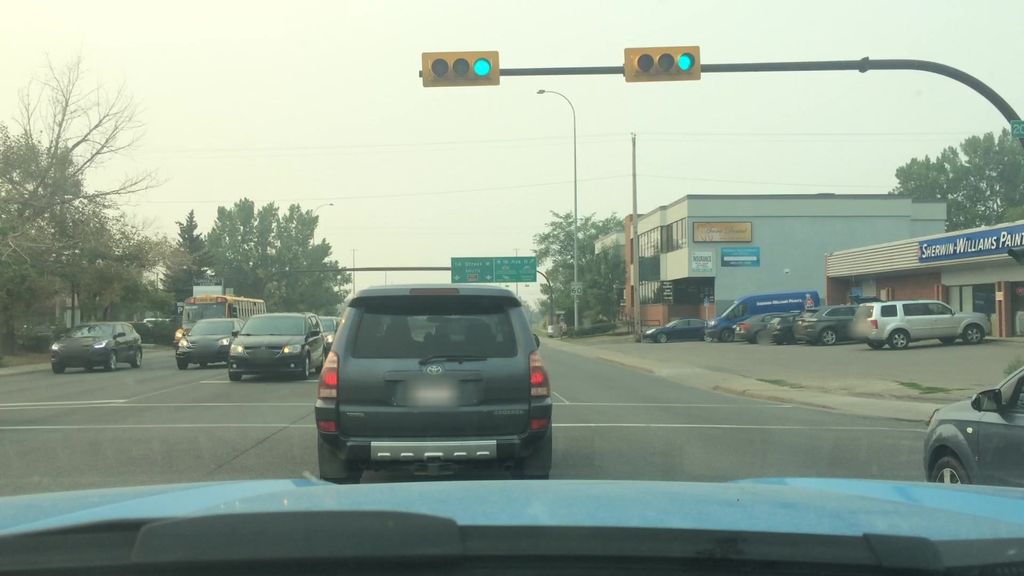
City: calgary